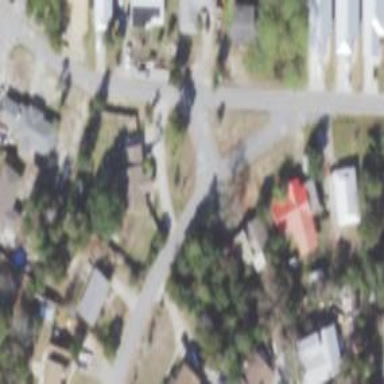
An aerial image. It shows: Asphalt road in residential area.